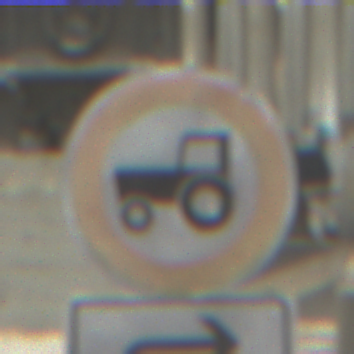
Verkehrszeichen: VerbotKraftfahrzeugeZuegeNichtSchneller25
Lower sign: RichtungsangabeDurchPfeile5
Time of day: Night
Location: Outdoor (Urban)
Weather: PartlyCloudy
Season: NotSpecified
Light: Artificial